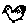
Label: bird